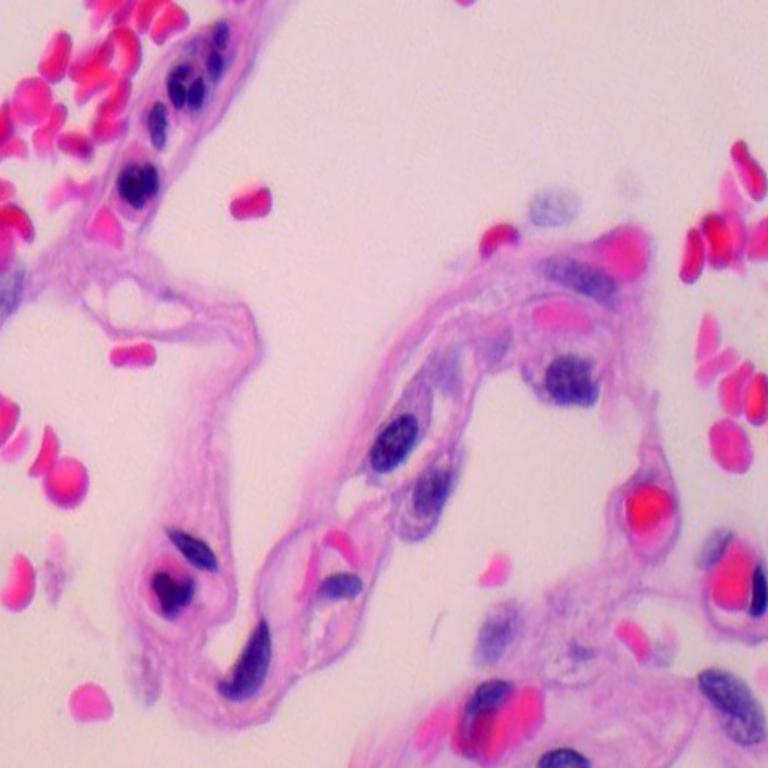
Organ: lung
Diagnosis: benign